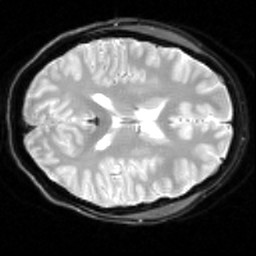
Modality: inplaneT2
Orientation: axial
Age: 21
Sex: female